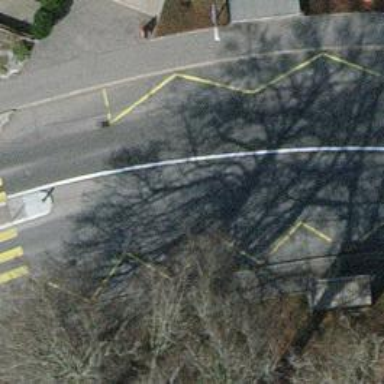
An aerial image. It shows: Bus stop equipped with public transport stop position.